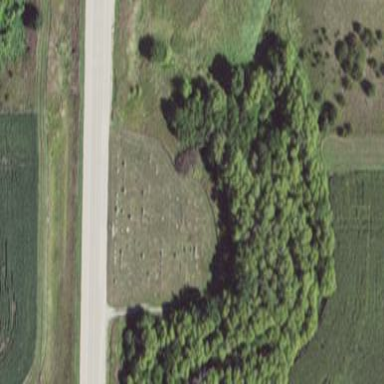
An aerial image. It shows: Graveyard used as cemetery.